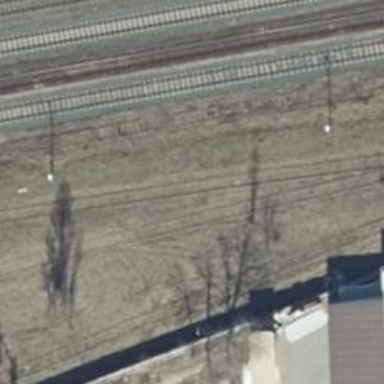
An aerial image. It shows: Disused railway spur service.